Question: I have a similar problem as Stackoverflow.com web site has. The problem is width a banner above the content or body of the web site. I want to be able to reduce the width of the browser page but the size of the banner no matter what resolution is running the browser.
Example, if you reduce the width of this page you will see that a scroll bar will appear so you can move the page to the right and see the content hide. However, if you look at the banner the banner will have the new width that was reduced the page.

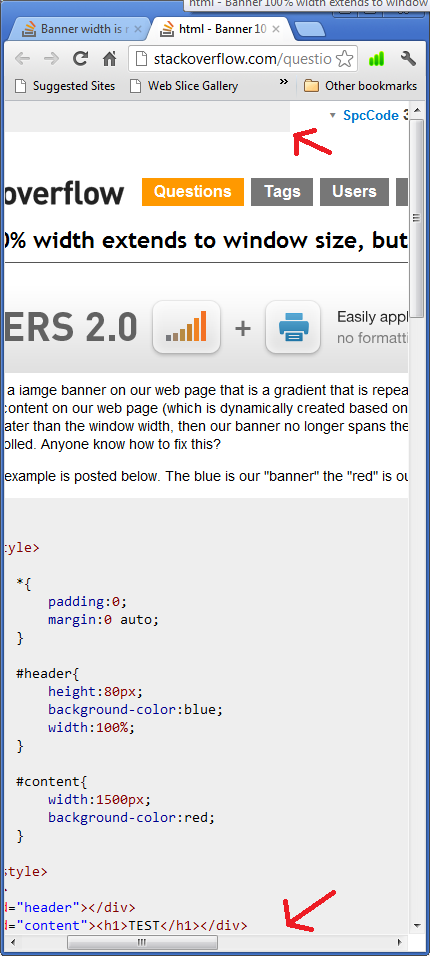
Answer: If i understand correctly may be you can define in to the body. Write like this:
'''
body{
min-width:975px;
}
'''
It's mostly happened when the element have & his didn't have any 'width' define.